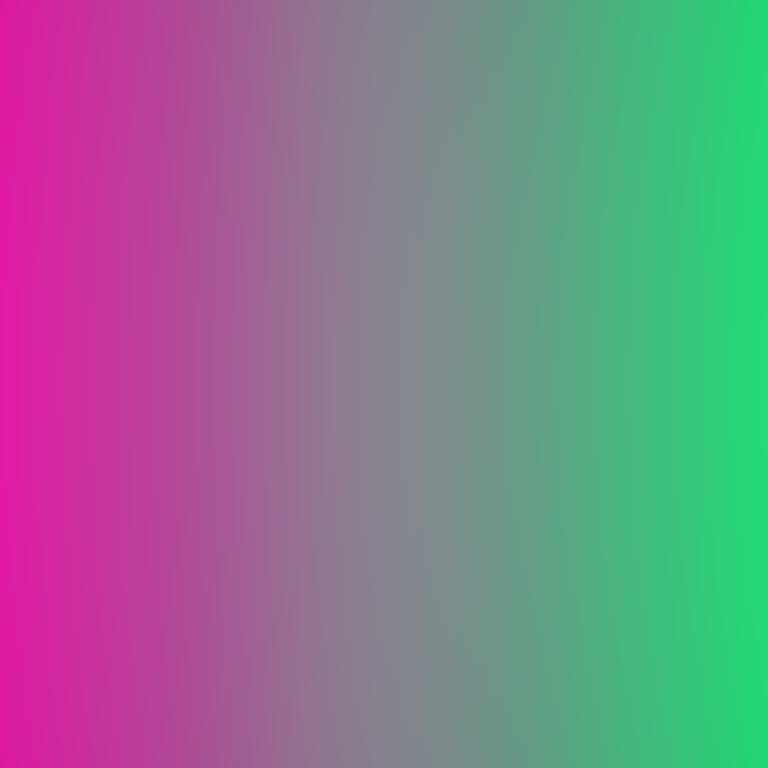
Abstract light effect, smooth gradient from vivid magenta to bright green, energetic atmosphere, soft blend, no room, no furniture, no objects.